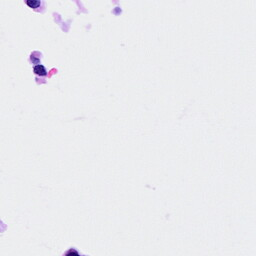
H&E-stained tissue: Ovarian